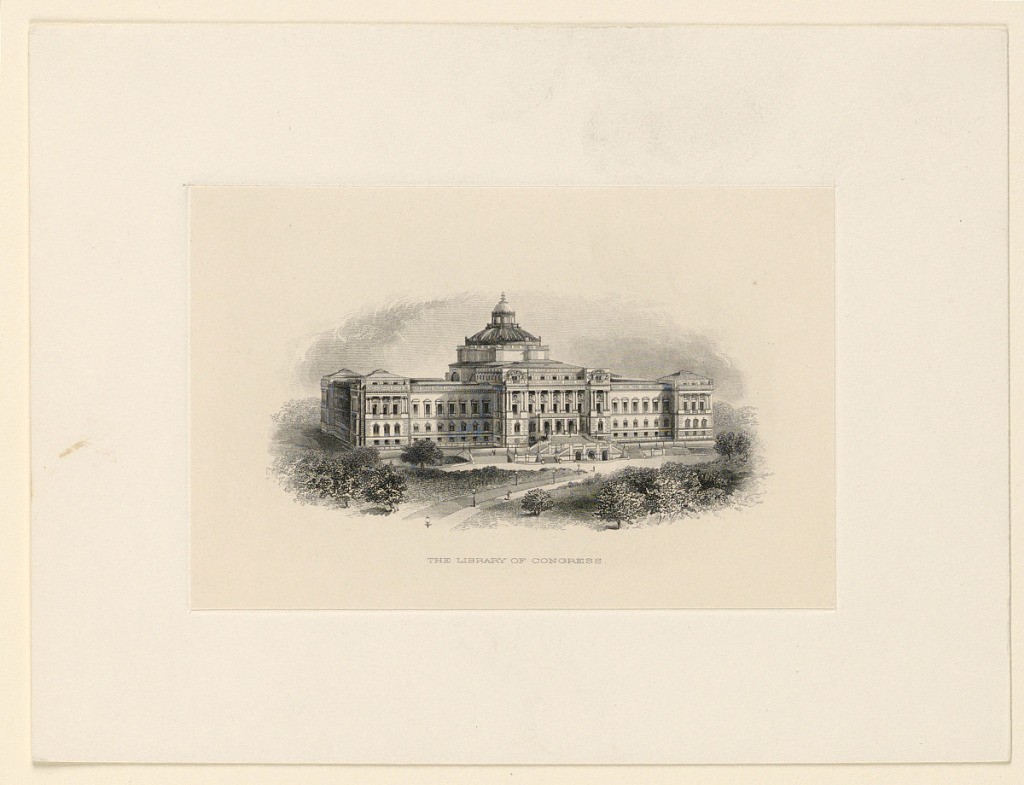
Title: Banknote Proof: The Library of Congress
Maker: Bureau of Engraving and Printing, U.S. Department of the Treasury, Washington, D.C.
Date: ca. 1900
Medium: Engraving in black ink on paper
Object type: bank note
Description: Proof of bank-note engraving. Vignette, showing facade of Library of Congress, Washington, D.C., seen from above.